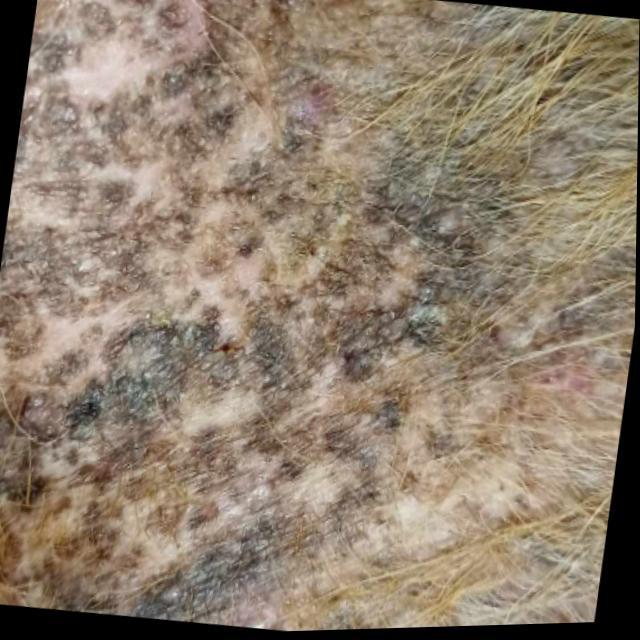
Canine demodicosis (Demodex mange) — caused by Demodex canis mites. Presents with alopecia, follicular papules, pustules, and comedones. Often localized on face and forelimbs.